Question: I have been searching for a while on this and have no real direction on what the problem may even be. I haven't done SSIS for about 5 years and even 5 years ago I only did one or two.
I have Visual Studio 2012 on my machine. I installed SSDT so that I could write an SSIS package. I have the package written and working locally but when I try to set up a job in the SQL Agent on the server I get this error after selecting the package:

I have looked into this error and none of the resolutions I have found are working. My project is already set to not use 64 bit mode. I'm kind of thinking this might have to do with the fact that the version of SQL Server on that machine is just 2008 and that maybe that means it has an incompatible SSIS runtime. I don't know if there is an additional runtime I need to install to get this to work and I don't know if it's backward compatible with the old runtime they are using if that's even the problem.
I can't find any information online about setting up the environment for an SSDT SSIS package..
Please help.
Thanks
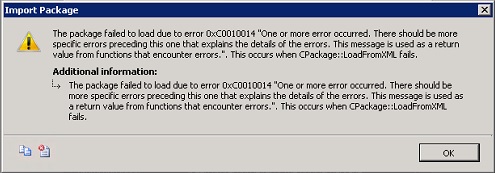
Answer: You have a package built against the SQL Server 2012 Integration Services object model. You are attempting to execute it on a 2008 instance. Backwards compatibility is not an option.
You need to either update the 2008 instance to 2012 (there is a licensing change to be aware of) or recreate your package using the 2008 model.